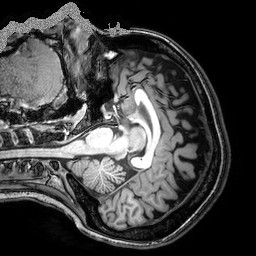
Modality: T1w
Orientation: coronal
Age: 24
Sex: female
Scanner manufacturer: philips
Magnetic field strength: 3 T
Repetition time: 8.227 s
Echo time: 3.821 s